Interaction volume radius: 10 \u00c5
Interaction volume height: 10 \u00c5
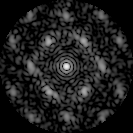
Disorder parameter: 0.5176